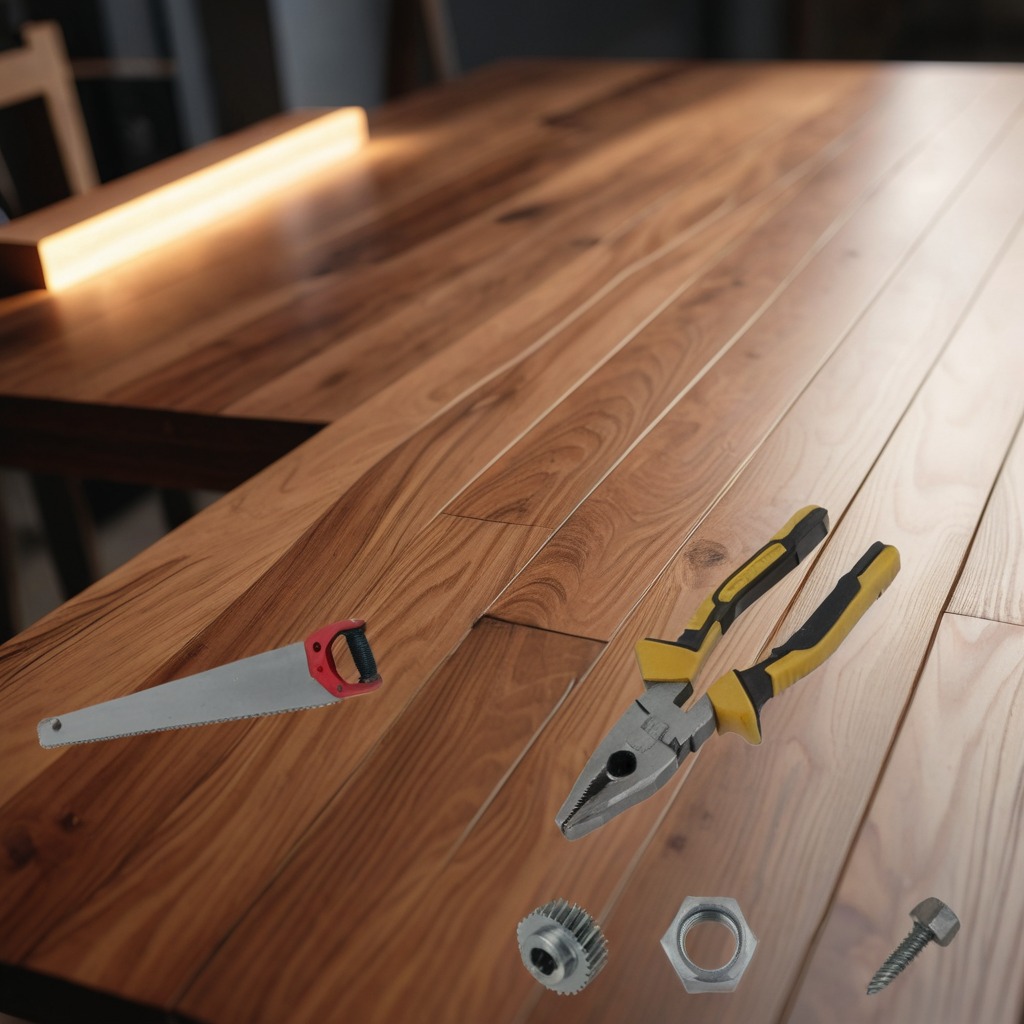
A steel gear with teeth, a metal machine screw, a pair of pliers, a handheld metal saw, and a metal nut are lying on a wooden table in a carpentry studio.